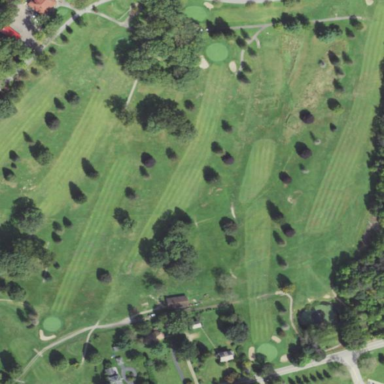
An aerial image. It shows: Golf course located within recreation ground.